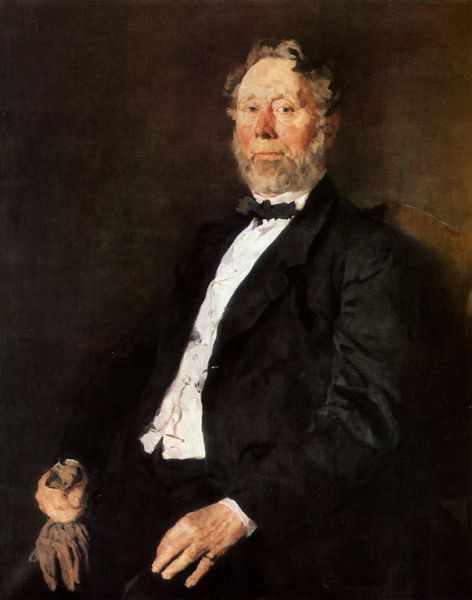
Titel: Porträt des Johann Heinrich Pallenberg
Künstler: Wilhelm Maria Hubertus Leibl
Standort: Köln
Institution: Wallraf-Richartz-Museum
Schlagwörter: dunkel, gemälde, hand, haut, kopf, mann, schatten, weiß, sitzen, braun, grau, haar, handschuh, handschuhe, hintergrund, licht, mund, nase, ohr, schwarz, stirn, stuhl, blick, rot, tier, tuch, rock, alt, anzug, bart, flasche, hemd, jacke, augen, falten, gesicht, kragen, schädel, tot, vollbart, bildnis, herr, hände, portrait, porträt, öl, haare, realismus, reich, sitzend, händler, england, frontal, kontrast, locken, stock, kette, frack, dick, ernst, brauen, uhr, knöpfe, fein, fleige, fliege, jackett, oberkörper, weste, ring, katze, fingerring, scharz, faust, backenbart, ölmalerei, leibl, halbprofil, männlich, smoking, gelehrter, persönlichkeit, taschenuhr, weißes hemd, ringfinger, fratze, ehering, graue haare, haarlocke, gehoben, katzenkopf, part, leyden, rote nase, franklin, rayski, knebelbart, portrait mann, schnappsnase, naturlocke